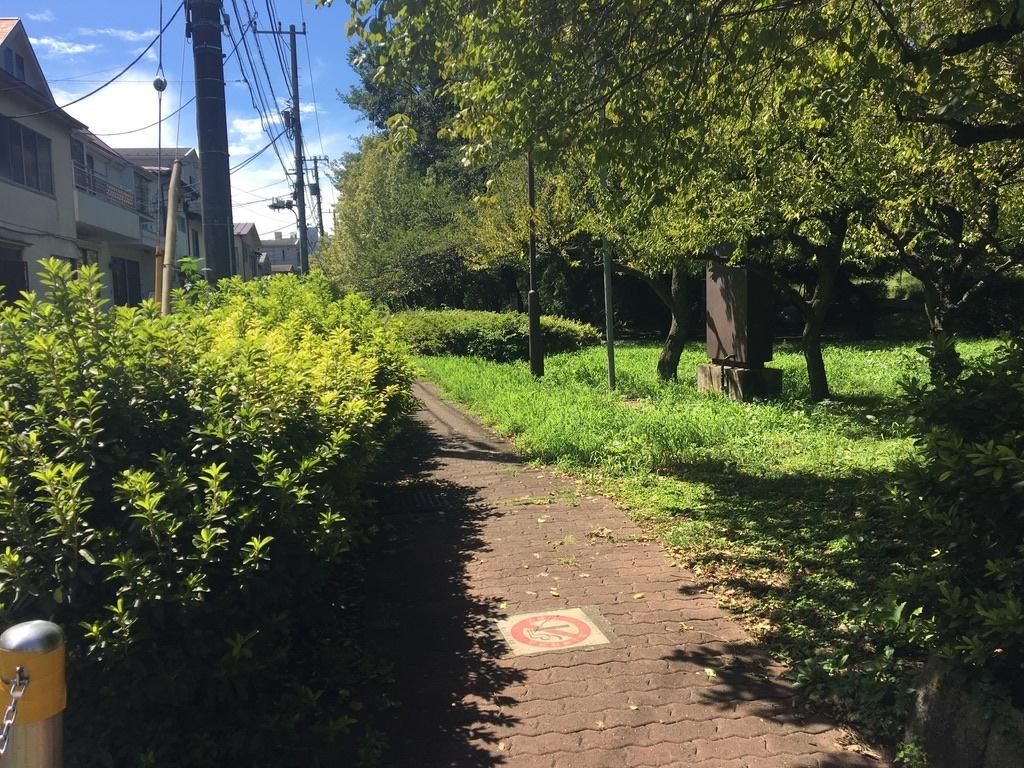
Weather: clear
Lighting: day
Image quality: good
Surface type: walking surface
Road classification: footway, residential
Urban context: urban centre
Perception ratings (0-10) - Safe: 9.15, Lively: 4.26, Beautiful: 8.95, Boring: 2.78, Depressing: 3.03, Wealthy: 7.66